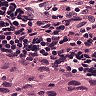
Metastatic tissue present: yes